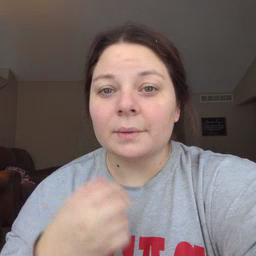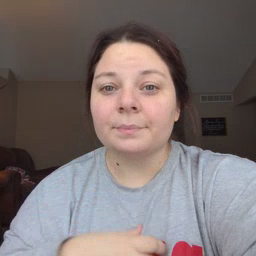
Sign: gum